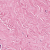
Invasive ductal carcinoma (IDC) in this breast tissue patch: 0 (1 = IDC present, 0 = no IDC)